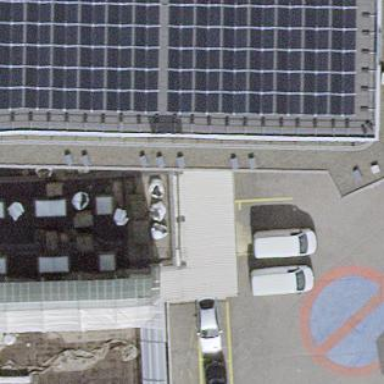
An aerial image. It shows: View of roof of building.